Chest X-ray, AP view. Patient: 21 years old, sex M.
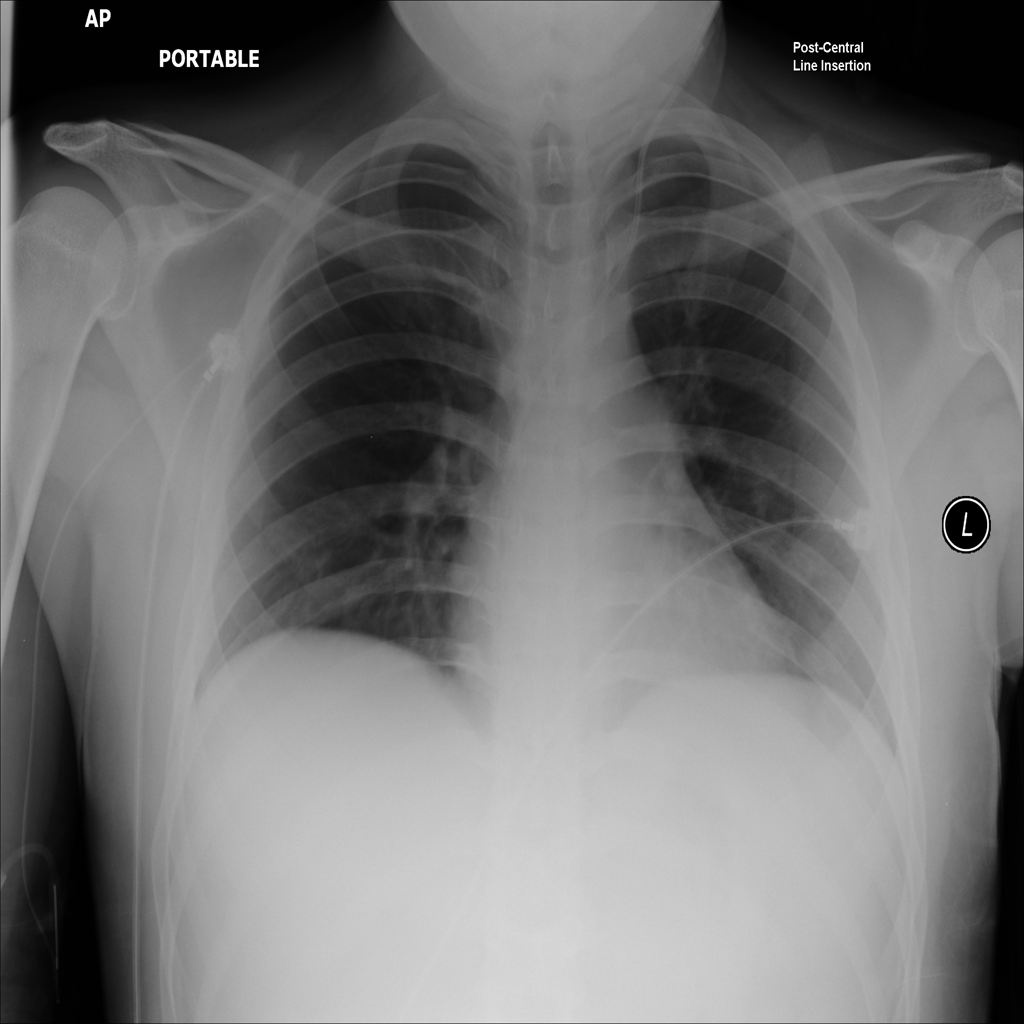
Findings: No Finding